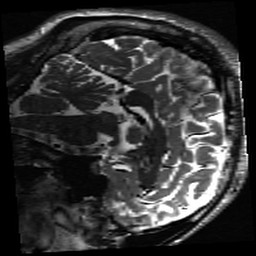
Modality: inplaneT2
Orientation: sagittal